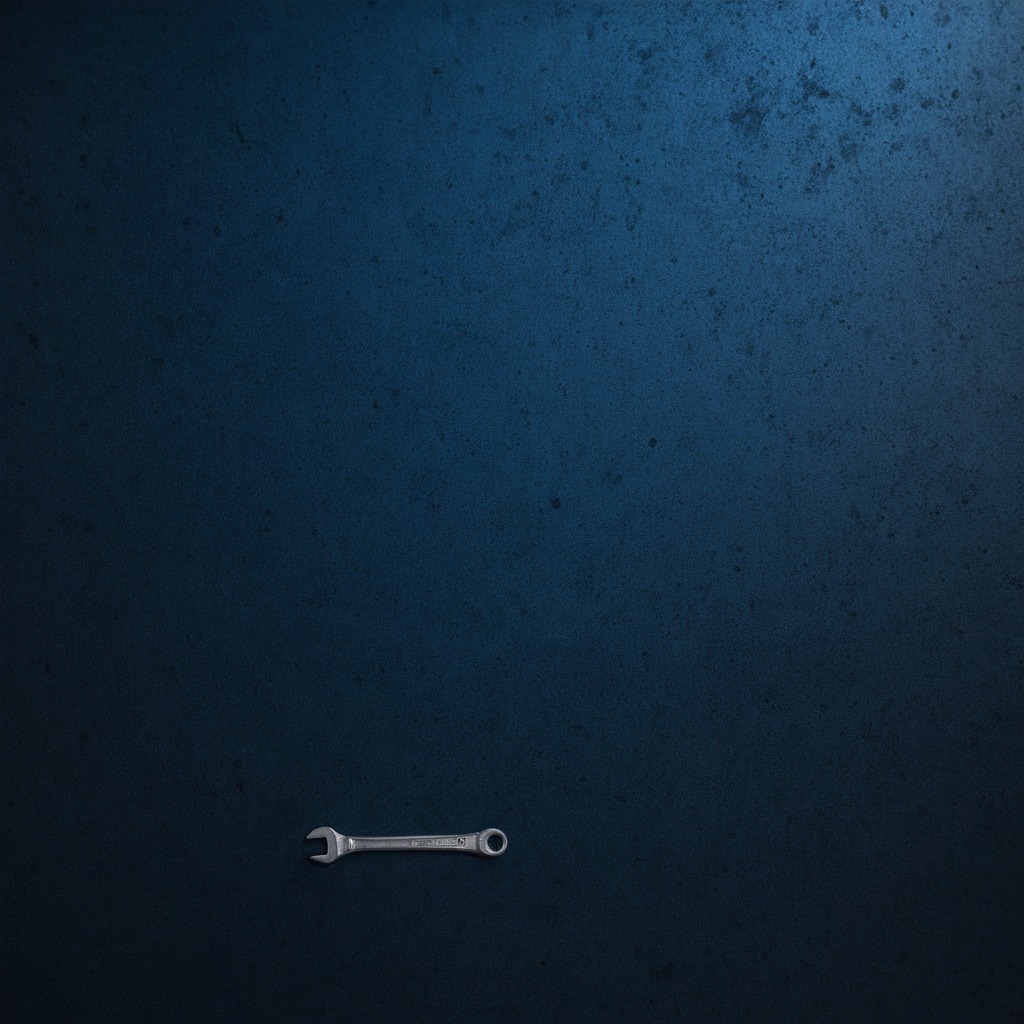
An wrench lies on the blue rubber mat inside a workshop at night.